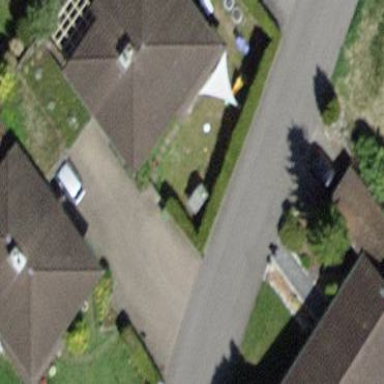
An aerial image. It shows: Simple house.